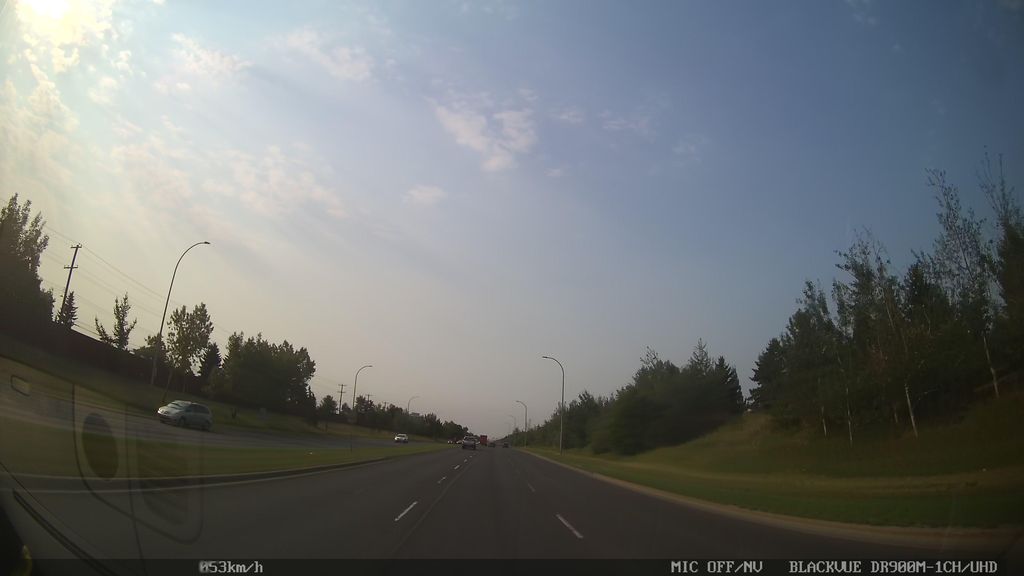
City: edmonton